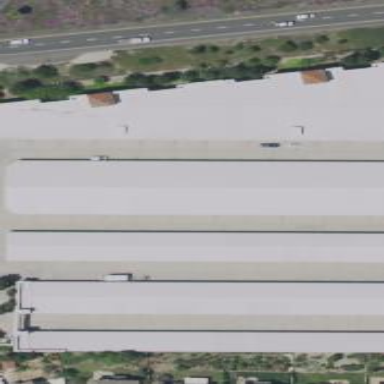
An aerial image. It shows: Storage rental shop.